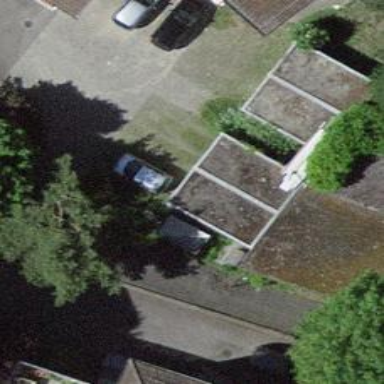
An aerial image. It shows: Garage.